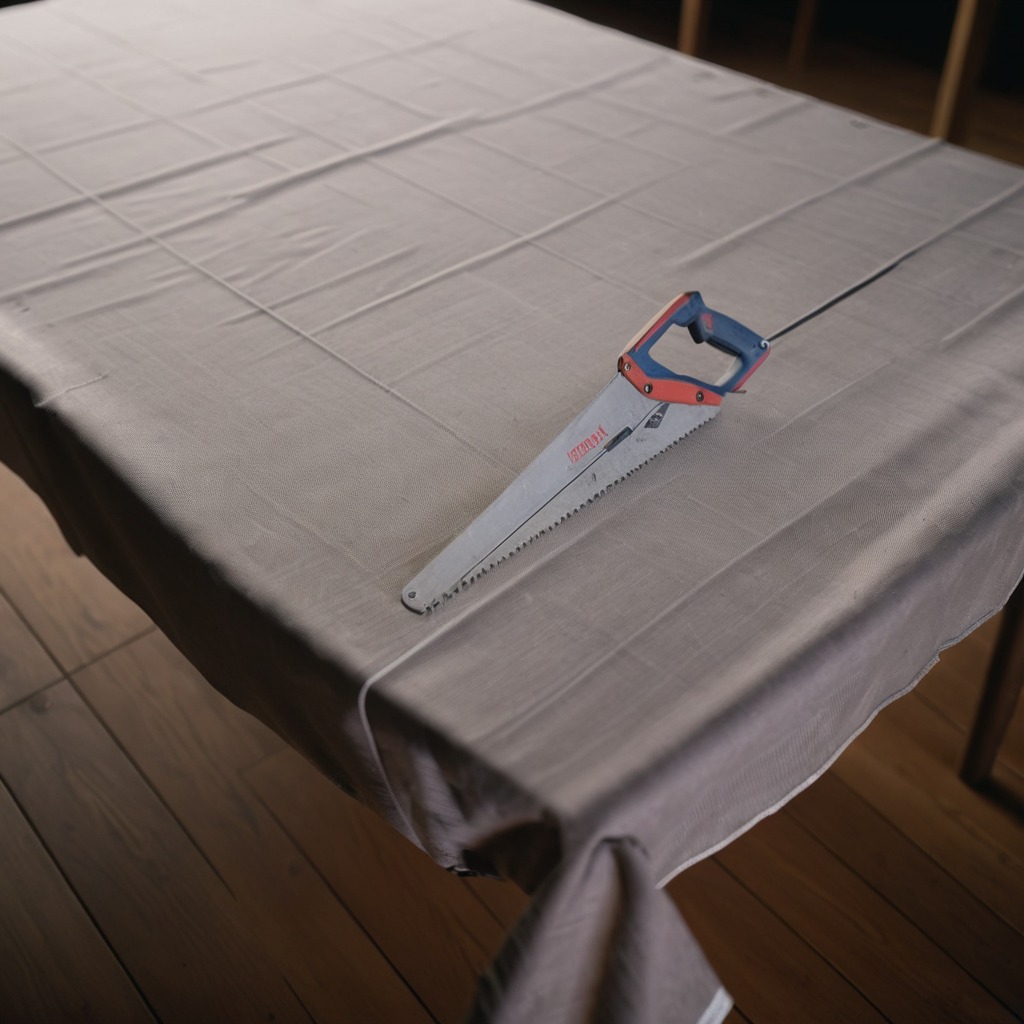
A metal saw is lying on a wooden table.